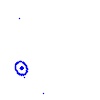
Particle: proton